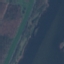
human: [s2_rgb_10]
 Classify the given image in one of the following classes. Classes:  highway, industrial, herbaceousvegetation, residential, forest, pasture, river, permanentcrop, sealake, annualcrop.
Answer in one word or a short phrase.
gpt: River